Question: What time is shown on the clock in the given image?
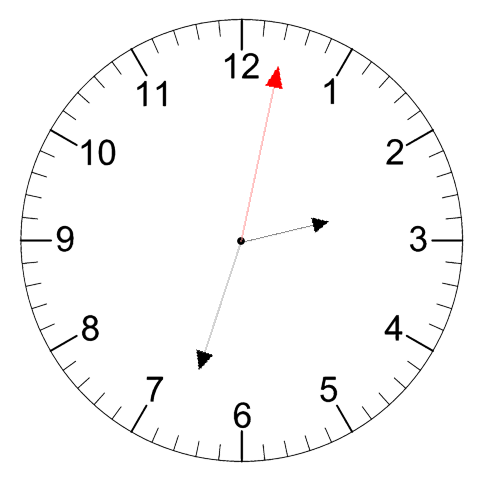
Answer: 02:33:02